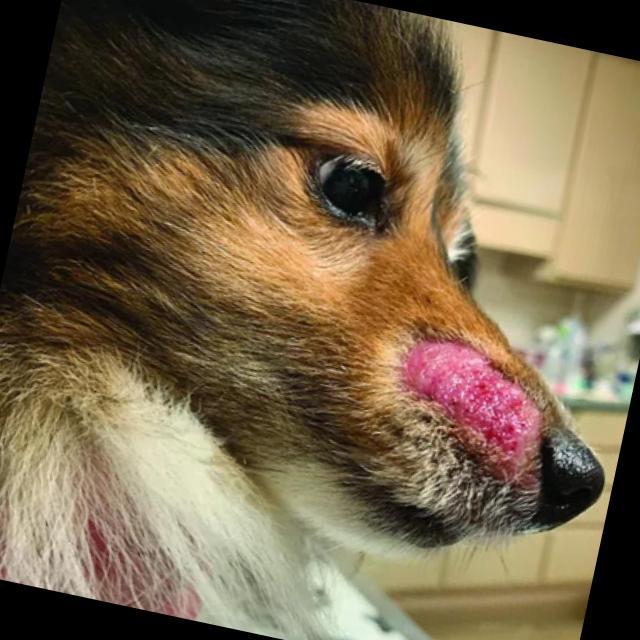
Canine ringworm (Dermatophytosis) — fungal infection caused by Microsporum or Trichophyton. Presents with circular alopecia, scaling, crusting, and broken hairs.